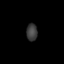
Tissue: lung
Cell type: Myeloid cells
Senescence score: 0.6248
Nuclear area (px): 187
Mean DAPI intensity: 59.214